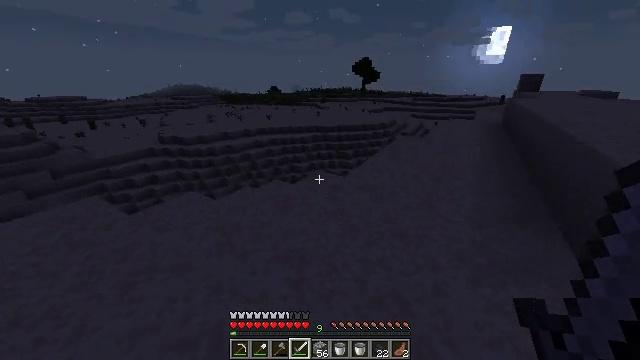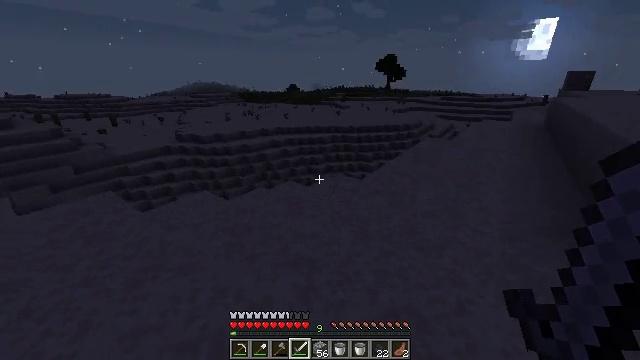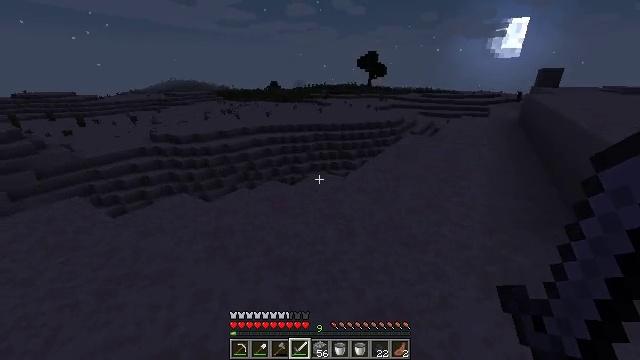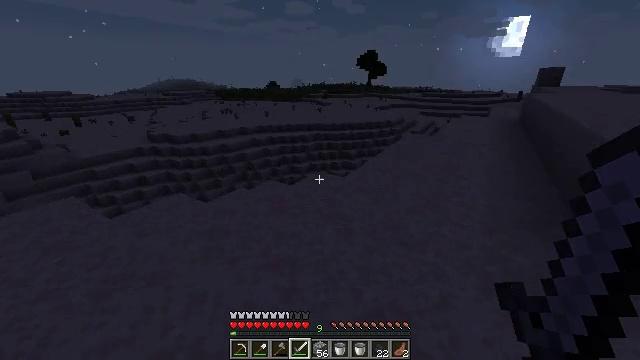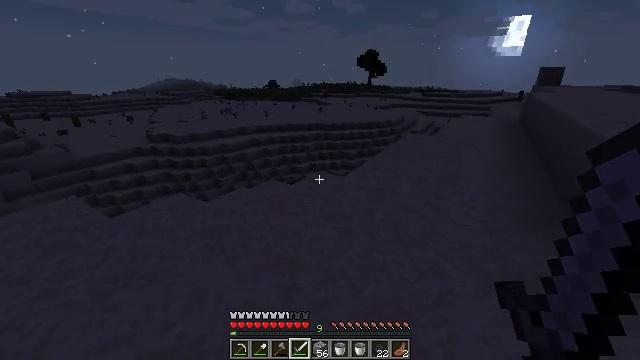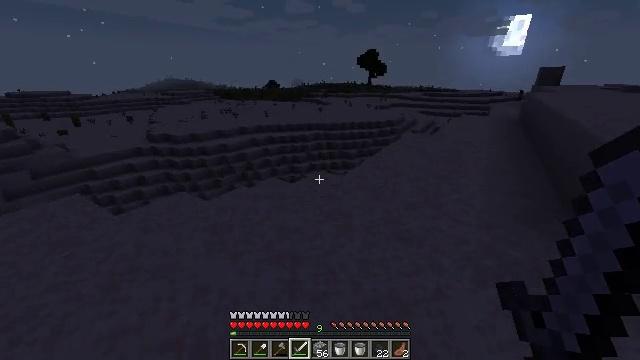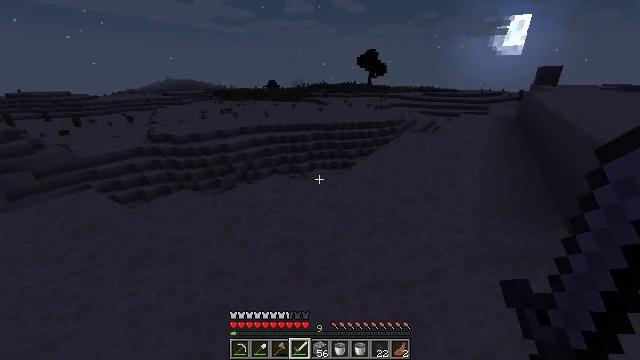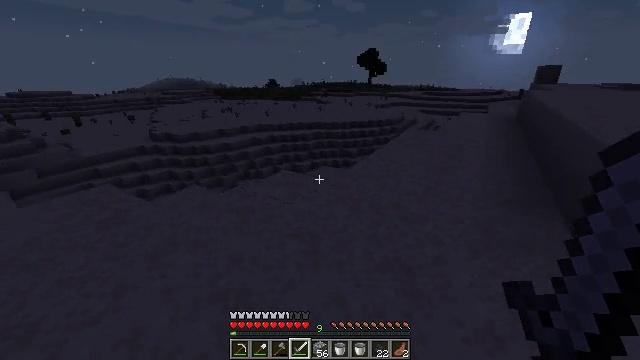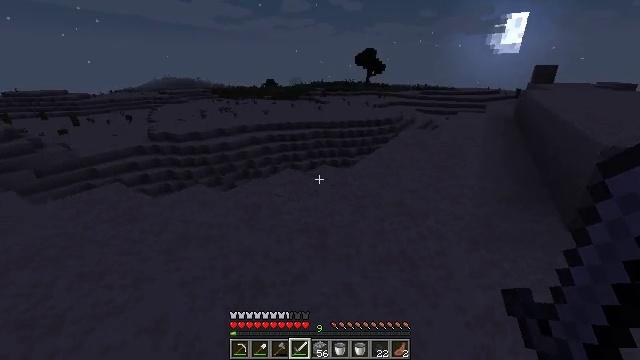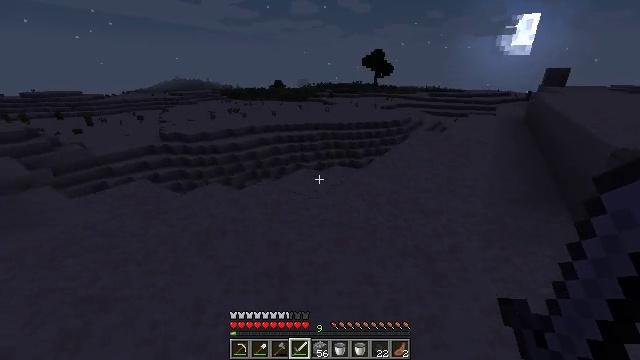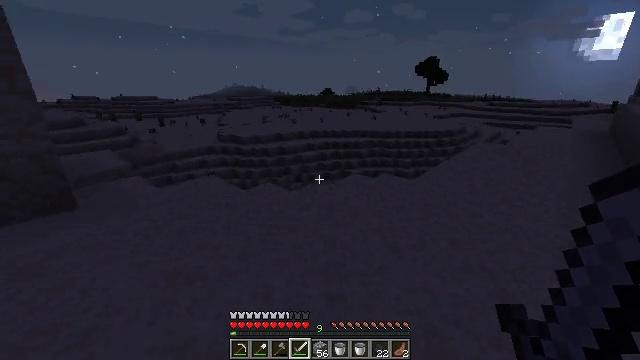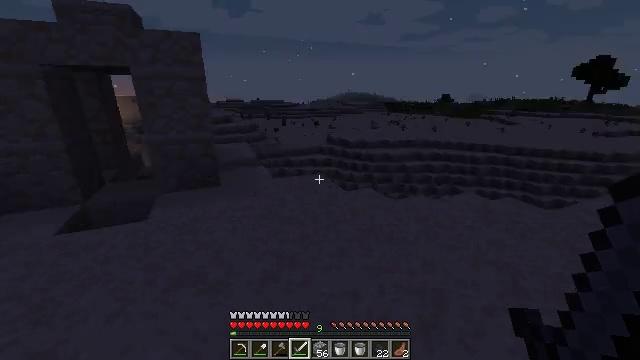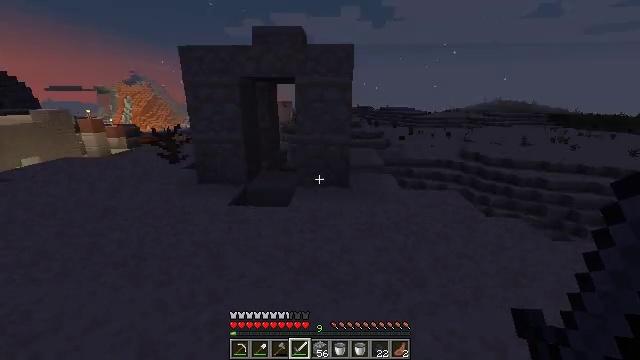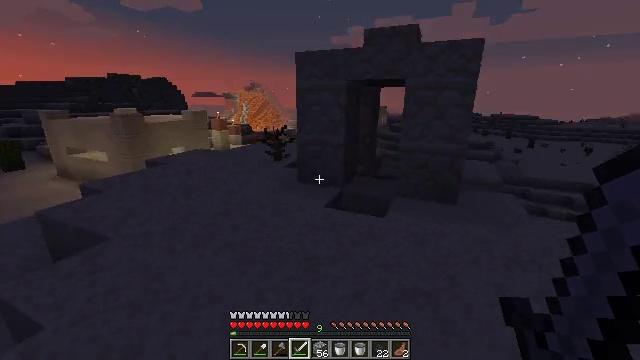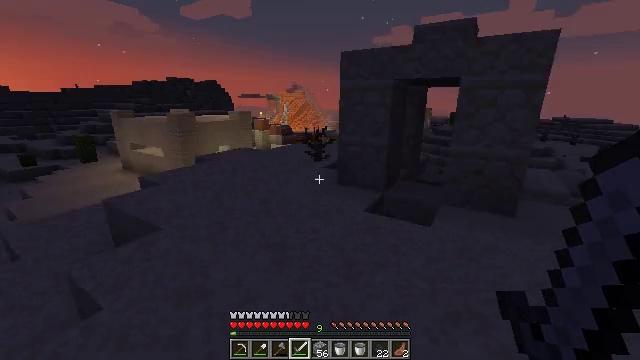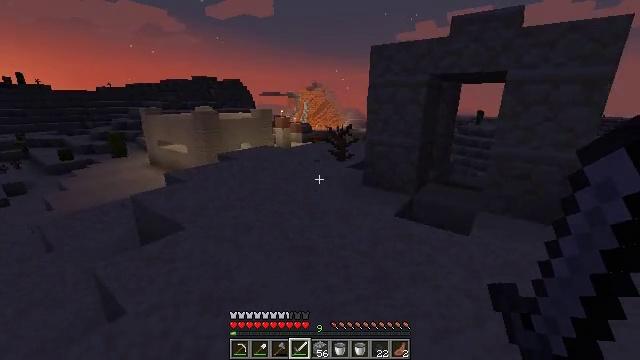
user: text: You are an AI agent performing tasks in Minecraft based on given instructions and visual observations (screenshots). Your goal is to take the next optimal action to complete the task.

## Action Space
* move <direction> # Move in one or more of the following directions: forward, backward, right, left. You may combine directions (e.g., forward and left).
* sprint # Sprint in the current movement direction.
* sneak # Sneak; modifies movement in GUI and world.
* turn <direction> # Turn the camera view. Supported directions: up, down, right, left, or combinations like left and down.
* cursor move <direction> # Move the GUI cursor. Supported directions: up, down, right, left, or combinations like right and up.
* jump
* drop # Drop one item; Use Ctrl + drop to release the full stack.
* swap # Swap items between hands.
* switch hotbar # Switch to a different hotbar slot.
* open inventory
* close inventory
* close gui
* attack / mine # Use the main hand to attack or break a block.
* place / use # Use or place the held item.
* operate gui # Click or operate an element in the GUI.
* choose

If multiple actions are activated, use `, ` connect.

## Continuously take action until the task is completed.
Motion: motion action
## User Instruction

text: Attack the clay block to obtain it.
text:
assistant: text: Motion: turn left
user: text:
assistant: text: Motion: turn right
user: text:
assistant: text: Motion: no_op
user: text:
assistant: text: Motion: move back
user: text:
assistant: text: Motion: move back
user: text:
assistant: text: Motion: move back and move left
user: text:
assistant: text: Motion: move back and move left
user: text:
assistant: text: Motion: move back and move left
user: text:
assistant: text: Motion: move back and move left, turn left
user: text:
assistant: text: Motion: move left, turn left and up
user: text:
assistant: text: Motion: move left, turn left and up
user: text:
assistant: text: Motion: move forward and move left, turn left and up
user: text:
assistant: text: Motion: move forward and move left, turn left
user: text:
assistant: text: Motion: move forward and move left, turn left
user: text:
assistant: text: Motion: move forward, turn left
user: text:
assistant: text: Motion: move forward, turn left
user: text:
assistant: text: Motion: move forward, sprint
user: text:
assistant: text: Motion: move forward, sprint
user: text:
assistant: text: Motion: move forward, sprint
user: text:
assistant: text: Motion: move forward, sprint, turn right
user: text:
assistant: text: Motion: move forward, sprint, turn right
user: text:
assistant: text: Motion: move forward, sprint
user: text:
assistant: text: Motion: move forward, sprint, turn left
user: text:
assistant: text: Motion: move forward, sprint, turn left and down
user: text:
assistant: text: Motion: move forward, sprint, turn left
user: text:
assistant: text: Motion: move forward, sprint
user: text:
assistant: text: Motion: move forward, sprint
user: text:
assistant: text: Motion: move forward, sprint
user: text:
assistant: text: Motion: move forward, sprint
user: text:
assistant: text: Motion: move forward, sprint